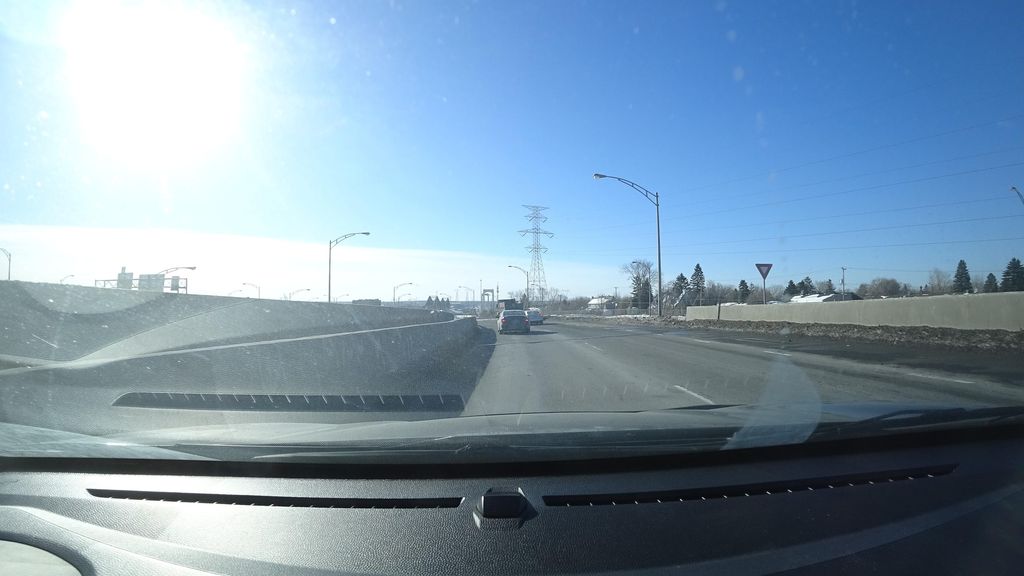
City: quebec_city